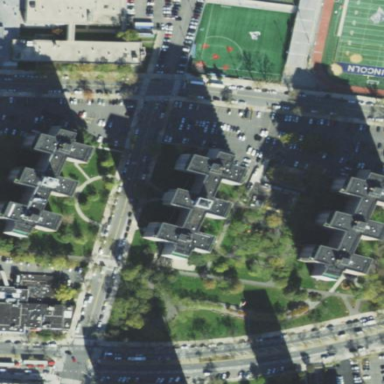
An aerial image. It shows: Residential building with apartments. The building has flat concrete roof.